Question: I have this Button click code that is responsible to add Dynamic data
'''
$("#AddSec").click(function() {
$("<div />", {
"class": "wrapper"
})
.append($('<span />', {
"class": "AddCol",
id: "AddCol" + i
}).html('(+)col'))
.append($('<span />', {
"class": "RemCol",
id: "RemCol" + i
}).html('(-)col'))
.appendTo("#data");
$("<div />", {
"class": "SecStyle",
id: "Section" + i
})
.append($("<div/>").attr('class', 'well droppedFields ui-sortable Resizable'))
.appendTo("#data");
i++;
});
'''
Following is the Output for this code
'''
<div id="data" style="height: 100px; line-height: 20px; width: 100%; display: table;">
<div class="wrapper">
<span class="AddCol" id="AddCol1">(+)col</span>
<span class="RemCol" id="RemCol1">(-)col</span>
</div>
<div class="SecStyle" id="Section1">
<div class="well droppedFields ui-sortable Resizable ui-resizable ui-droppable">
<div class="ui-resizable-handle ui-resizable-e" style="z-index: 90; display: block;">
</div>
</div>
</div>
<div class="wrapper"><span class="AddCol" id="AddCol2">(+)col</span>
<span class="RemCol" id="RemCol2">(-)col</span>
</div>
<div class="SecStyle" id="Section2">
<div class="well droppedFields ui-sortable Resizable ui-resizable ui-droppable">
<div class="ui-resizable-handle ui-resizable-e" style="z-index: 90; display: block;">
</div>
</div>
</div>
</div>
'''
Following is the html layout for above output

(+)col (-)col
are
'''
<span class="AddCol" id="AddCol1">(+)col</span>
<span class="RemCol" id="RemCol1">(-)col</span>
'''
respectively
with different ids everytime
Now i have to handle the click event for every (+)col , independently for each time the dynamic section added
can any one help to keep me close to this
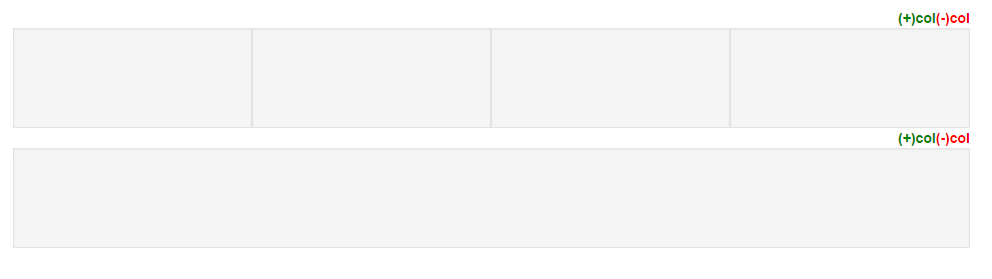
Answer: For the dynamically created buttons you would use event delegation:
'''
$(document).on('click', '.AddCol', function() {
//your code here
// this.id gives you the id of the button clicked
});
$(document).on('click', '.RemCol', function() {
//your code here
// this.id gives you the id of the button clicked
});
'''
To improve performance, if '#data' is not dynamically created, use:
'''
$('#data').on('click', '.AddCol', .....); //and
$('#data').on('click', '.RemCol', .....);
'''
'''
$(document).on('click', '.AddCol,.RemCol', function() {
//your code here
alert( this.id ); // gives you the id of the button clicked
});
'''
'''
<script src="https://ajax.googleapis.com/ajax/libs/jquery/2.1.1/jquery.min.js"></script>
<span class="AddCol" id="AddCol1">(+)col</span>
<span class="RemCol" id="RemCol1">(-)col</span>
<span class="AddCol" id="AddCol2">(+)col</span>
<span class="RemCol" id="RemCol2">(-)col</span>
'''
Reference:
-- <URL>
'''
$( document ).delegate( selector, events, data, handler ); // jQuery 1.4.3+
$( document ).on( events, selector, data, handler ); // jQuery 1.7+
'''